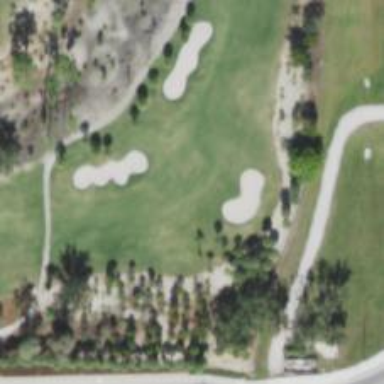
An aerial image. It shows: View of golf hole.